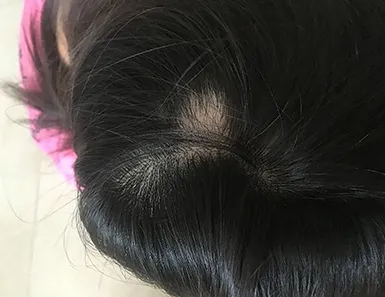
Zone of hair loss.
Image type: medical_photograph (skin_photograph)